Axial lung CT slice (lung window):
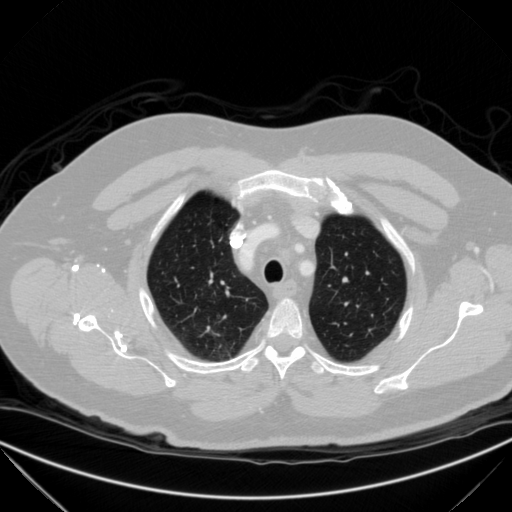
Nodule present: no